Interaction volume radius: 10 \u00c5
Interaction volume height: 30 \u00c5
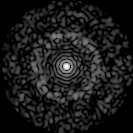
Disorder parameter: 0.8314